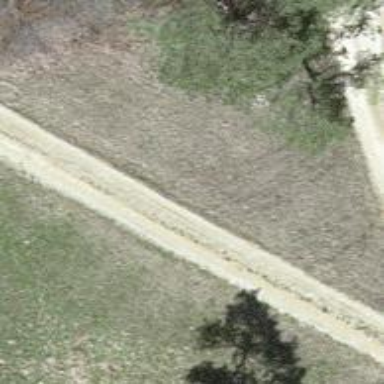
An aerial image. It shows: Ground track with grade3 quality.